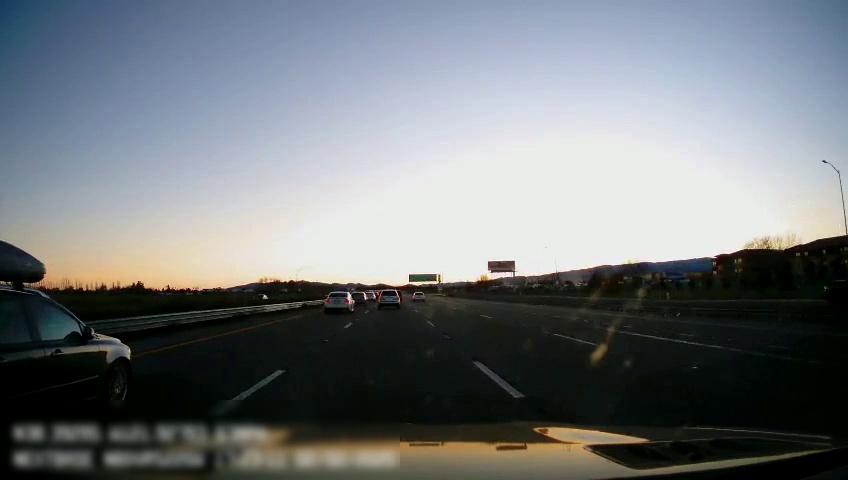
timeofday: Dusk/Dawn/Twilight
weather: Cloudy
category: Drivable Space
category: Vehicles | Car
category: Vehicles | SUV
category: Vehicles | Car
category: Vehicles | SUV
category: Vehicles | Car
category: Vehicles | Car
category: Vehicles | SUV
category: Vehicles | SUV
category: Lanes | Alternate Lane
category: Lanes | Current Lane
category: Lanes | Current Lane
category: Lanes | Alternate Lane
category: Lanes | Alternate Lane
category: Traffic | Signs